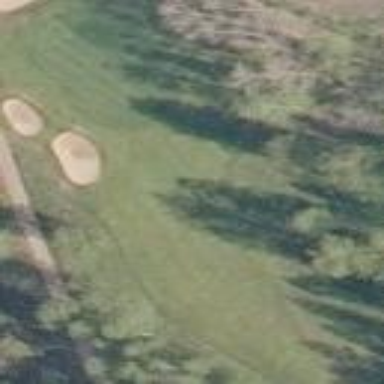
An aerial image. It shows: Grassy area designated as golf fairway.